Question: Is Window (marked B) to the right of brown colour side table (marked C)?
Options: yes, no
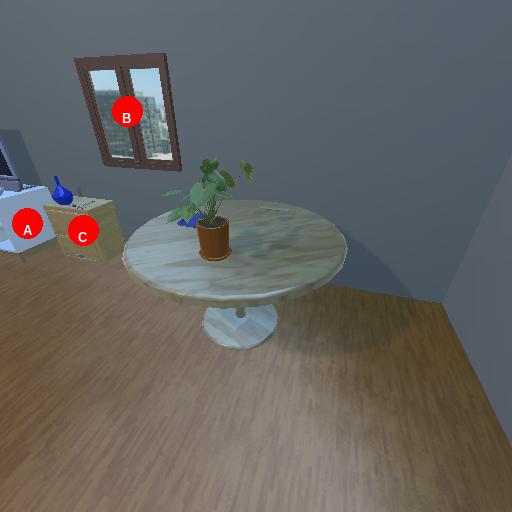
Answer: yes